Question: I have a plot with three different legends: one for 'linetype', one for 'color', and one for 'fill'. In the 'color' and 'fill' legends there are also some lines which I wish to remove, but how?
Here is some example code:
'''
# some data
hline_df <- data.frame(name = c('a', 'b'), y = c(1, 2))
df <- data.frame(x = c(1, 2), y = c(0.5, 1.5), con = c('a', 'b'), col = c('d', 'e'))
# the plot
ggplot(df, aes(x, y, fill = con)) +
geom_bar(stat = 'identity') +
geom_point(aes(color = col)) +
geom_hline(data = hline_df, aes(yintercept = y, linetype = name),
color = 'red', show_guide = TRUE)
'''

I get the "name" guide for both red lines, that is fine.
The "col" guide has red lines crossing the dots, I want to remove them!
The "con" guide also has red lines which should be removed.
I could modify parts of the legend with
'''
guides(fill = guide_legend(override.aes = list(colour = NULL)),
color = guide_legend(override.aes = list(colour = NULL)))
'''
This removes the colour, but the lines are still there.
Thanks in advance!
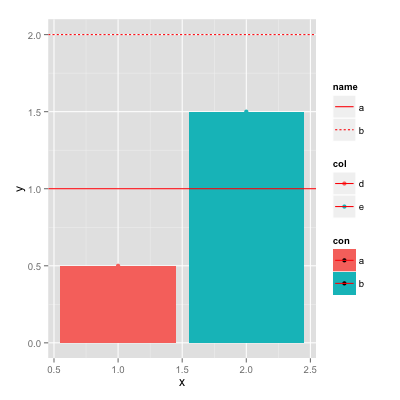
Answer: You may set 'linetype = 0' or '"blank"' (on different 'linetype's <URL> for the 'fill'and 'color' 'guide's in your 'override.aes' call.
Also note that I moved the 'fill' 'aes' from the 'top level' in 'ggplot' to 'geom_bar'.
'''
ggplot(df, aes(x, y)) +
geom_bar(aes(fill = con), stat = 'identity') +
geom_point(aes(color = col)) +
geom_hline(data = hline_df, aes(yintercept = y, linetype = name), color = 'red', show_guide = TRUE) +
guides(fill = guide_legend(override.aes = list(linetype = 0)),
color = guide_legend(override.aes = list(linetype = 0)))
'''